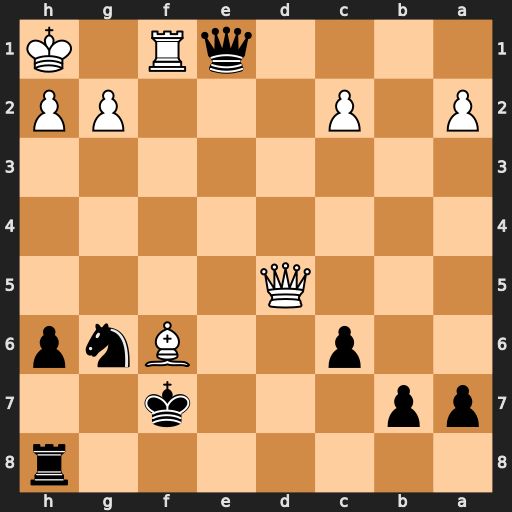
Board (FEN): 7r/pp3k2/2p2Bnp/3Q4/8/8/P1P3PP/4qR1K
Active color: b
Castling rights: -
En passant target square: -
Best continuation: cxd5 Rxe1 Kxf6